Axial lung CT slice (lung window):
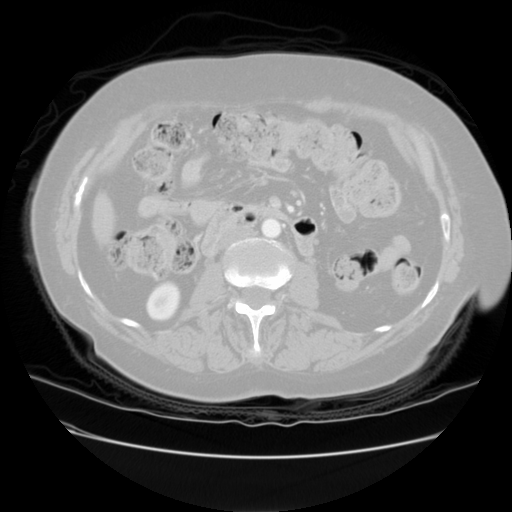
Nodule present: no